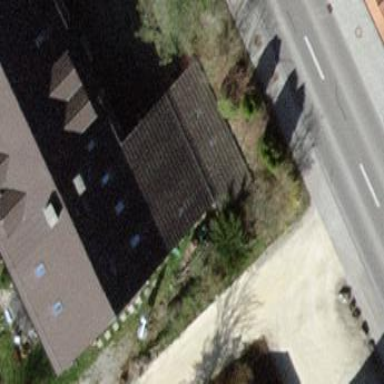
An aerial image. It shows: Gabled roof house.